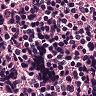
Metastatic tissue present: no